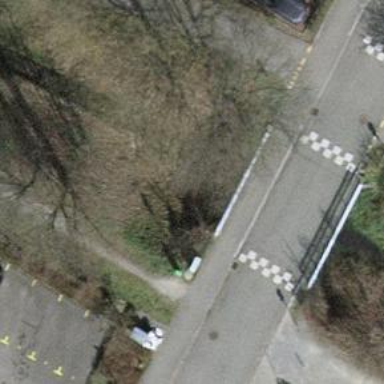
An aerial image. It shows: Sidewalk bridge over footway road.